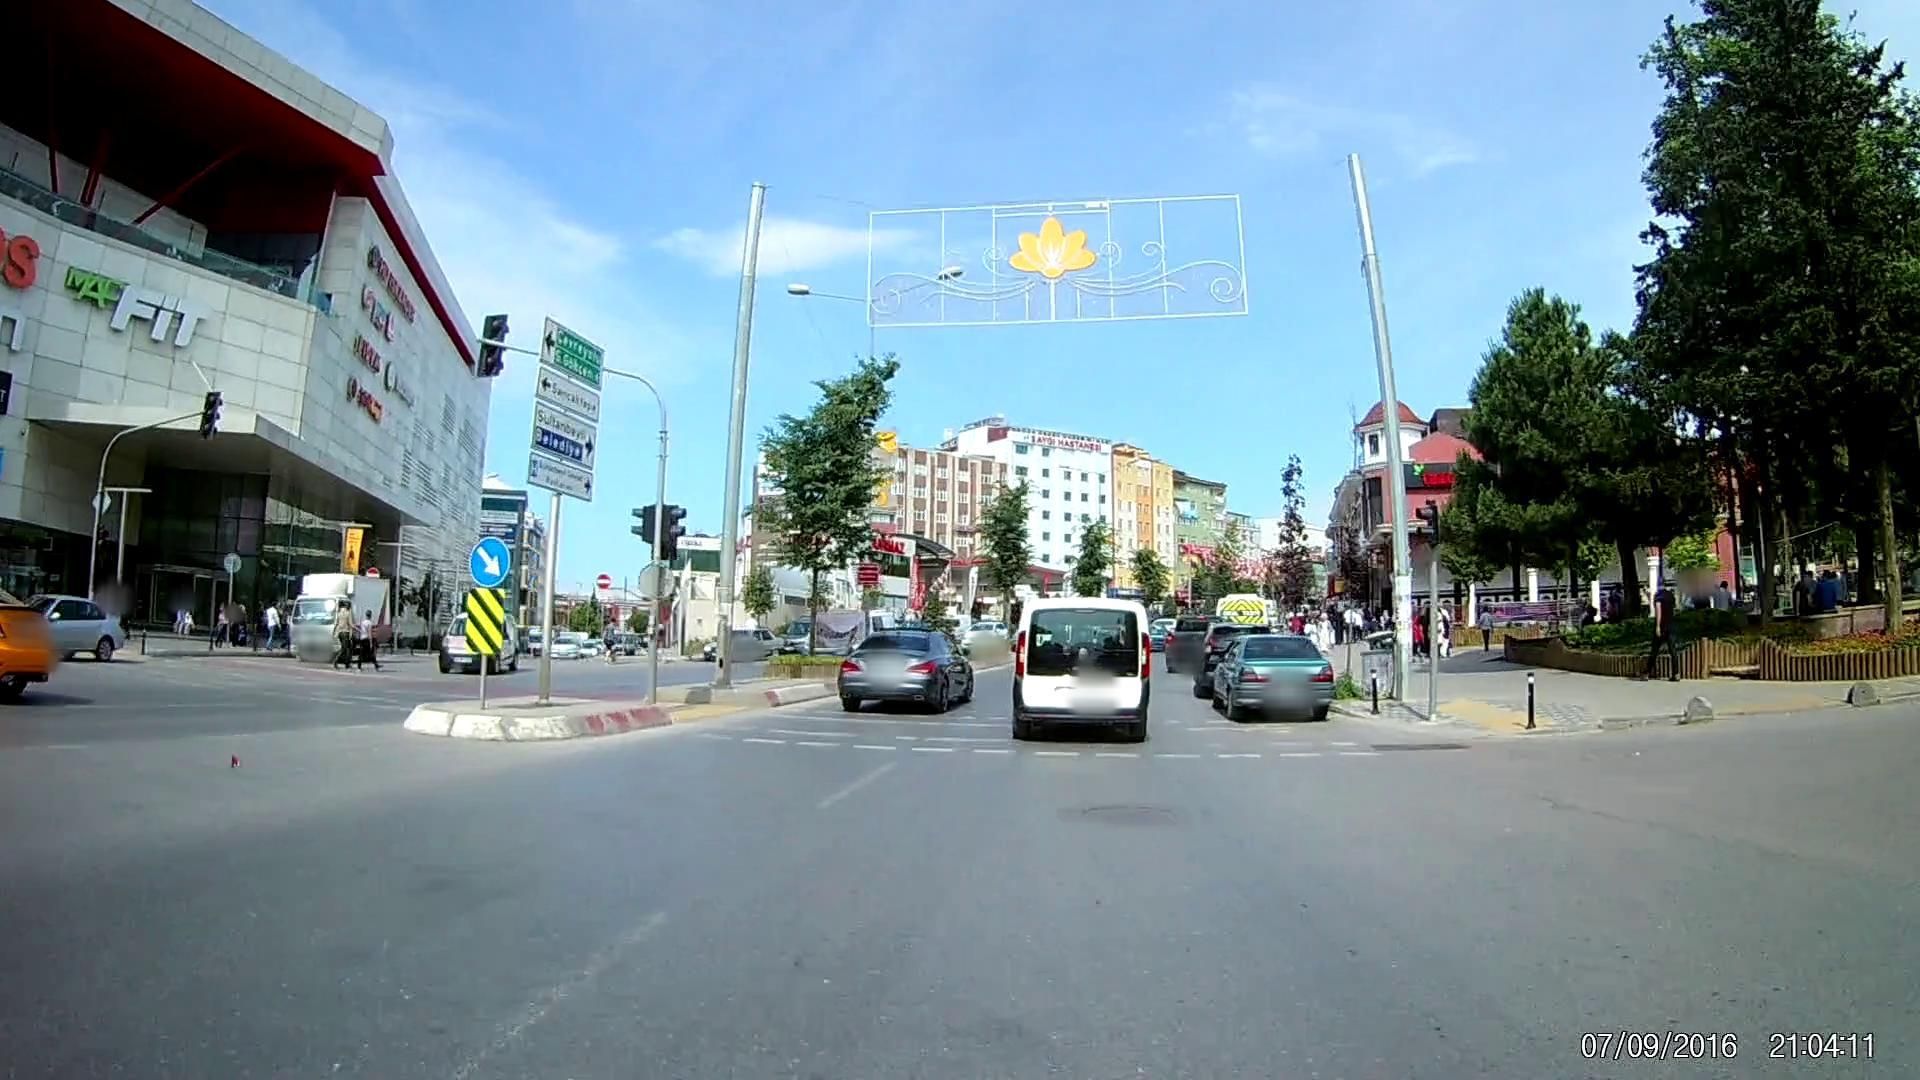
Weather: clear
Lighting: day
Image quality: good
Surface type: driving surface
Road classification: primary, tertiary
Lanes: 1.0
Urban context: urban centre
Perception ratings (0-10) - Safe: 1.65, Lively: 9.03, Beautiful: 3.69, Boring: 2.24, Depressing: 5.09, Wealthy: 5.86